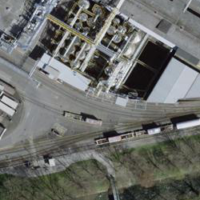
EUNIS habitat code: 57
Species observed at this site:
Vincetoxicum hirundinaria
Mergus merganser